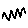
Label: zigzag